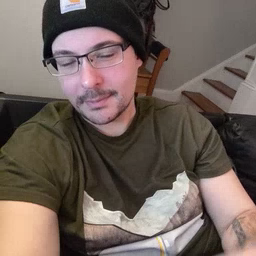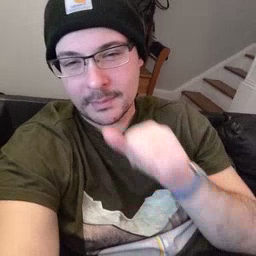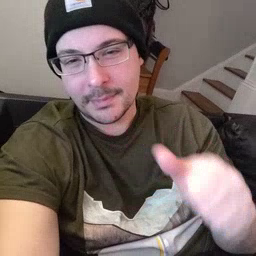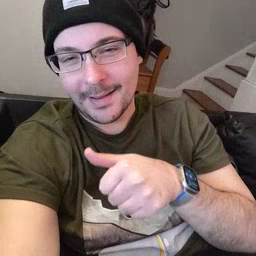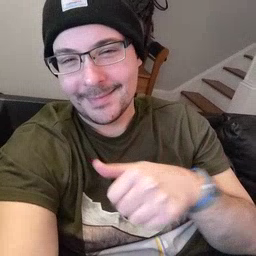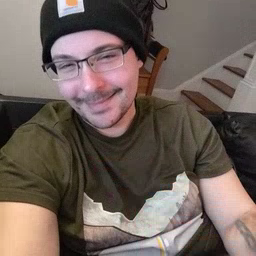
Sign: hide